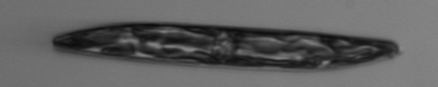
Label: Pleurosigma